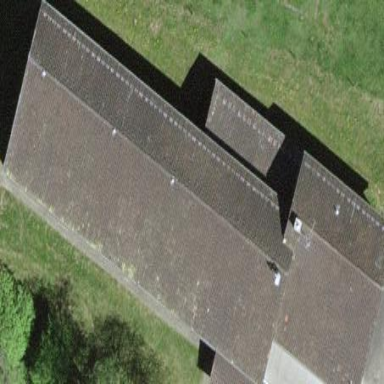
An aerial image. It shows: School building.